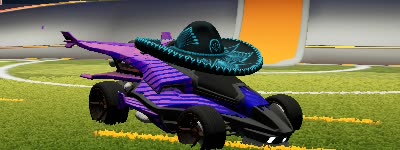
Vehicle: aftershock